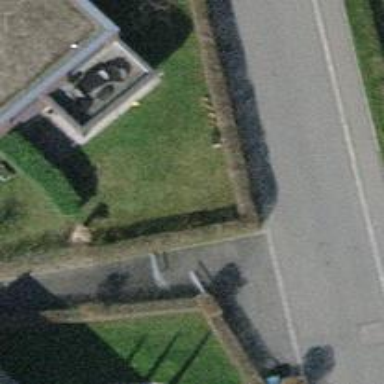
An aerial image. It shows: Cycle barrier.